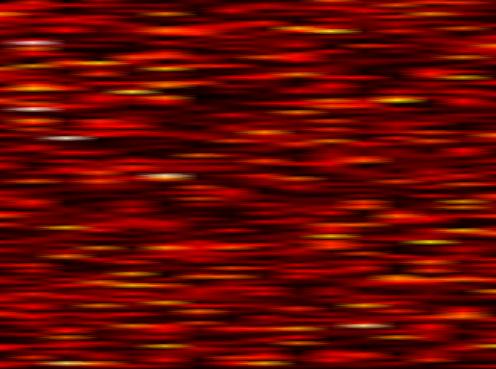
Label: UFMC